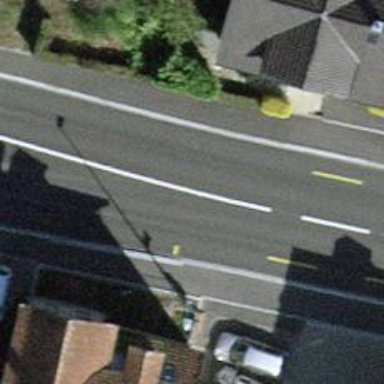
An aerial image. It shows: Public transport stop position.